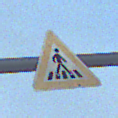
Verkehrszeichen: FussgaengerueberwegLinks
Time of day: SunriseSunset
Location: Outdoor (Beach)
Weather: PartlyCloudy
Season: NotSpecified
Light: Natural